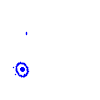
Particle: pion